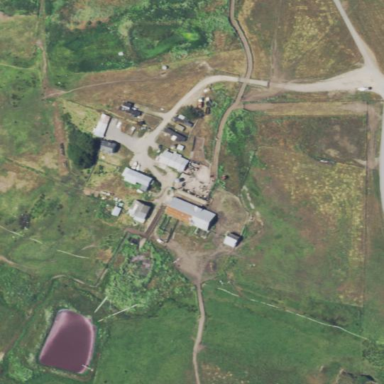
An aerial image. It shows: Farmyard area.